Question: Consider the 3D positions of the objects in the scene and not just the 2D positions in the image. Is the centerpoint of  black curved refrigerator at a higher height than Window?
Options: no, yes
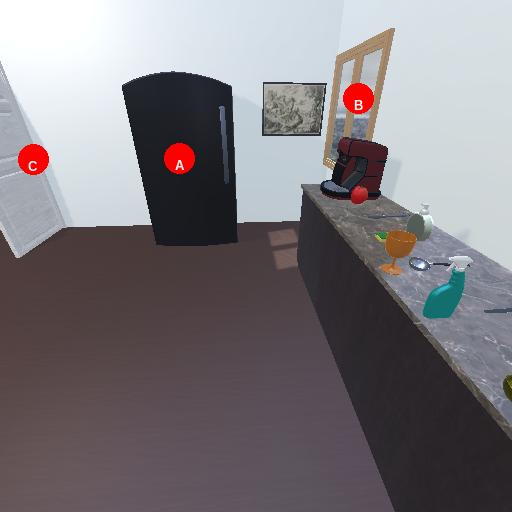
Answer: no